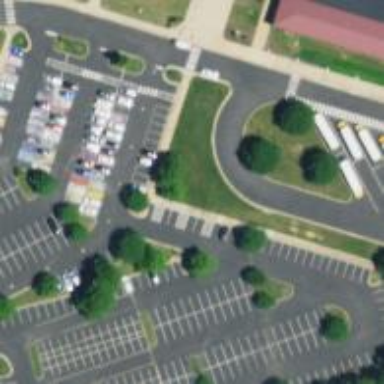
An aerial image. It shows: Parking space.